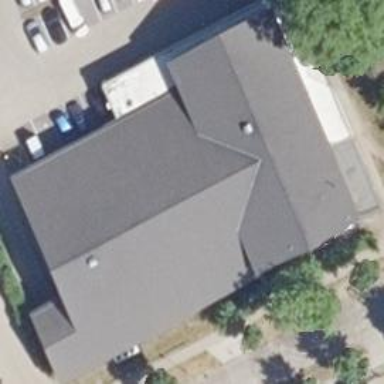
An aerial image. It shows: Supermarket located in building.